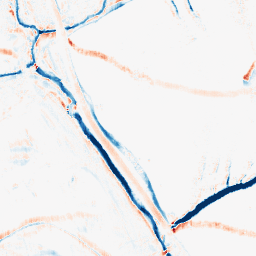
Category: morphological
Decomposition family: morphological_rect
Decomposition parameters: operation: average
width: 5
height: 10
Upsampling method: edge_directed
Upsampling parameters: scale: 2
Upsampling scale: 2